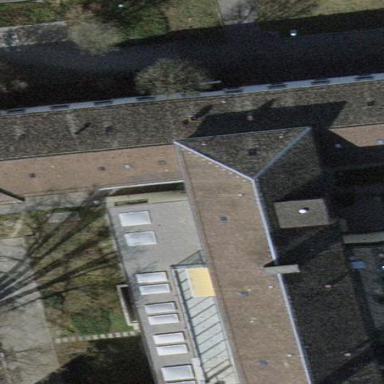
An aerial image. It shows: Close-up view of roof part of building.